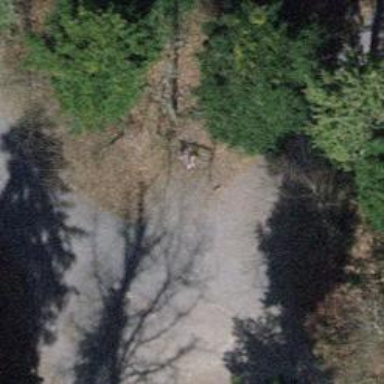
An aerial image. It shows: Brown bench.